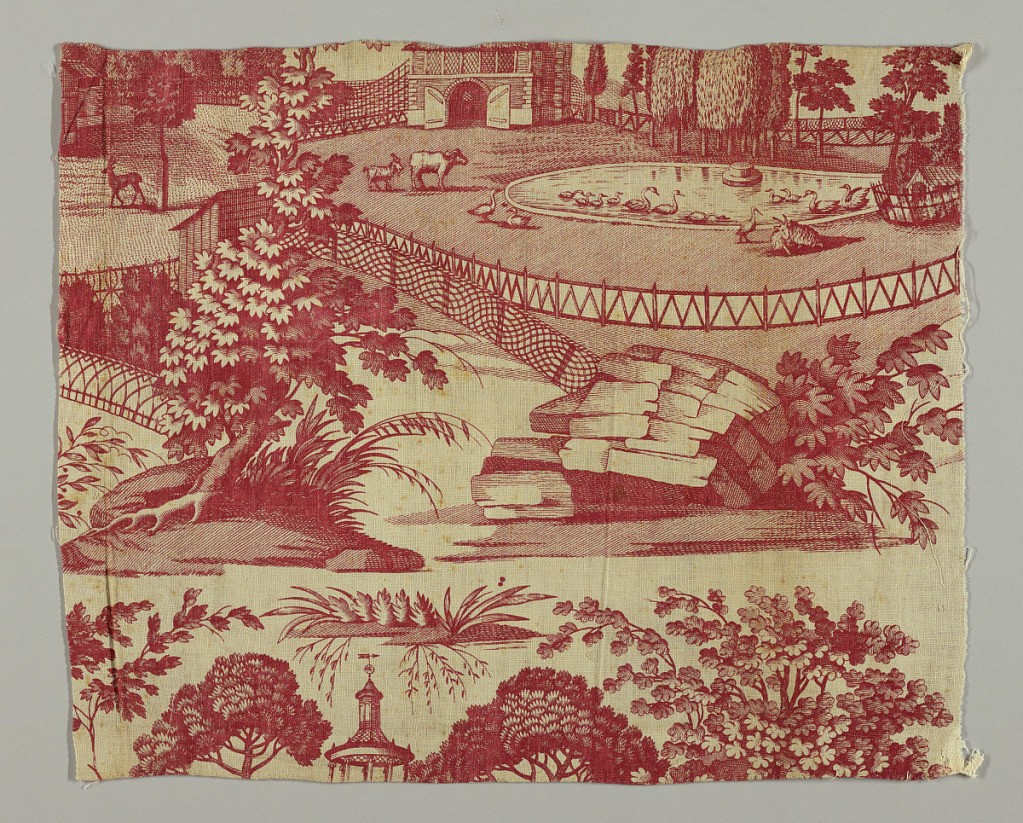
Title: Le Jardin des Plantes
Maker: Favre Petitpierre, France, 1802–1818
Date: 1802–1818
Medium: cotton, Technique: printed by engraved cooper plate on plain weave
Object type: Fragments
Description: Zoological park with fenced enclosures containing animals. Design in red on white ground.